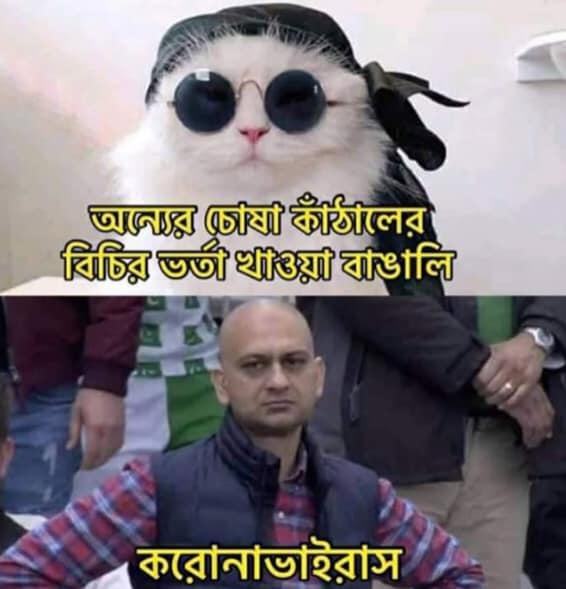
Caption: অন্যের চোষা কাঁঠালের বিচির ভর্তা খাওয়া বাঙালি   করোনাভাইরাস
Label: non-hate